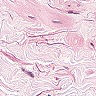
Metastatic tissue present: no